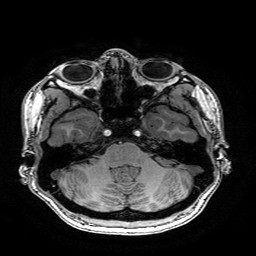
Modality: T1w
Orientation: coronal
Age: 19
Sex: female
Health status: healthy
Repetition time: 2.53 s
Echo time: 0.0034 s